Question: I'm not really sure what tools I should be using to create a desired outcome...
At the bottom of the screen I would like to have three buttons, something like what is at the bottom of this screen except only using text instead of icons, and only having three options, not four.

Is this a tab view? I don't need a tab view because I don't need the tabs to stay on screen after one is clicked.
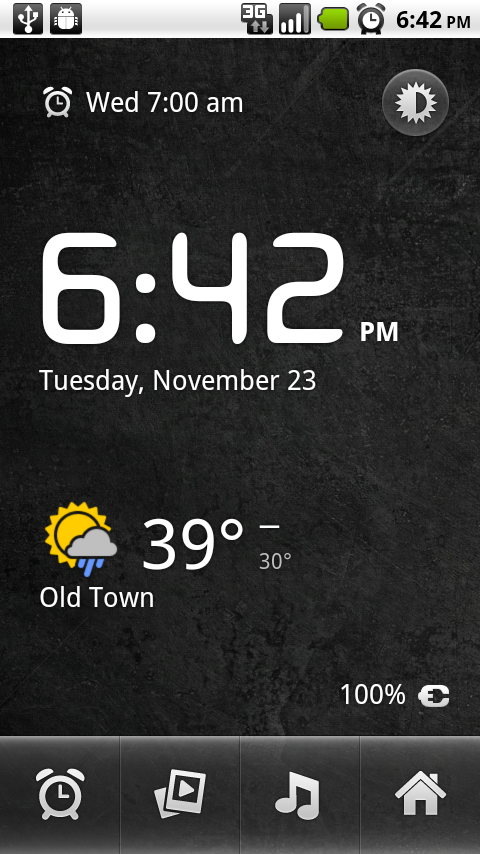
Answer: According to the <URL> shows that the buttons are 'included' with the main layout. Hopefully this source helps.